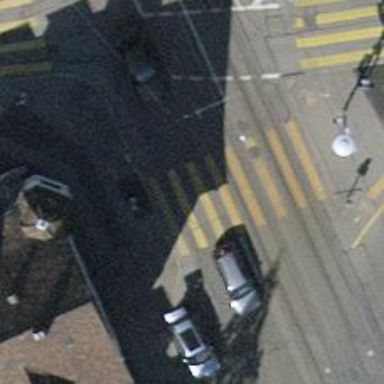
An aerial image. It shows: Crossing with zebra markings controlled by traffic signals.